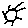
Label: sun